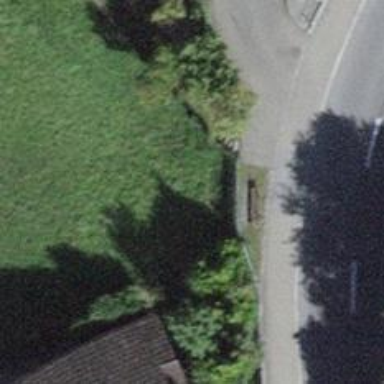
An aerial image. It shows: Bench.